Aerial crown-view tile of a tropical tree (Barro Colorado Island, Panama), acquired 20240716:
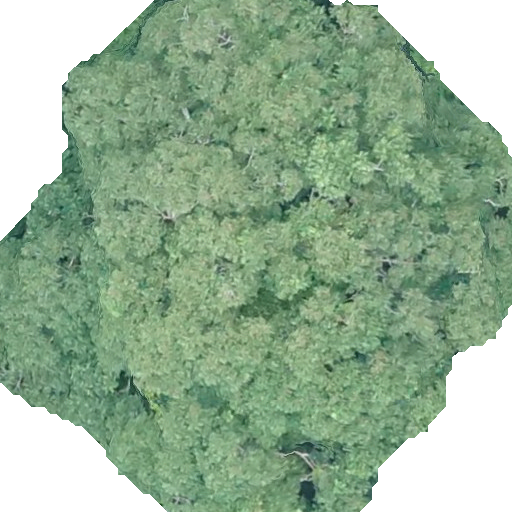
Species: Dipteryx oleifera
GBIF accepted scientific name: Dipteryx oleifera
Crown area: 336.409 m²